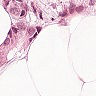
Metastatic tissue present: yes